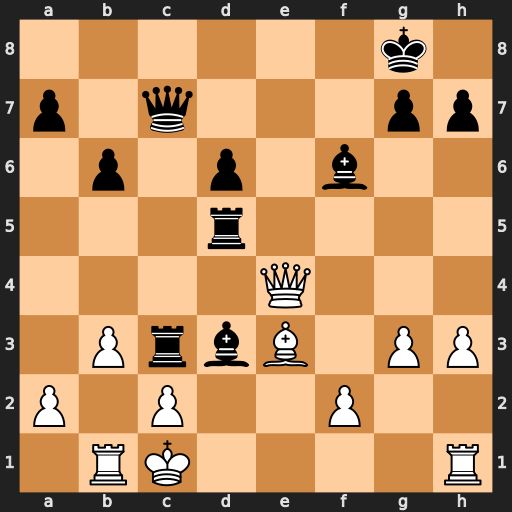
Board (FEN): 6k1/p1q3pp/1p1p1b2/3r4/4Q3/1PrbB1PP/P1P2P2/1RK4R
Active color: w
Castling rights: -
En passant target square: -
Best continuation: Qe8#